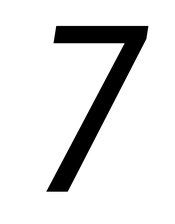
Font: Roboto-Italic_Condensed_Italic